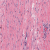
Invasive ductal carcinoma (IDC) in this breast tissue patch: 0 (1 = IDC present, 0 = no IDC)